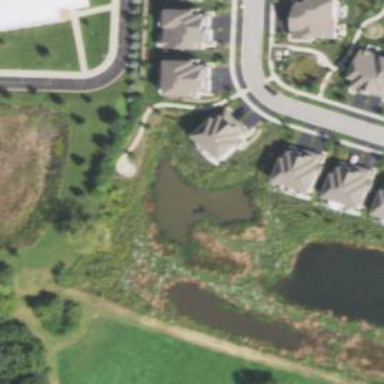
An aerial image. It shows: Peaceful pond surrounded by nature.